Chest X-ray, PA view. Patient: 25 years old, sex F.
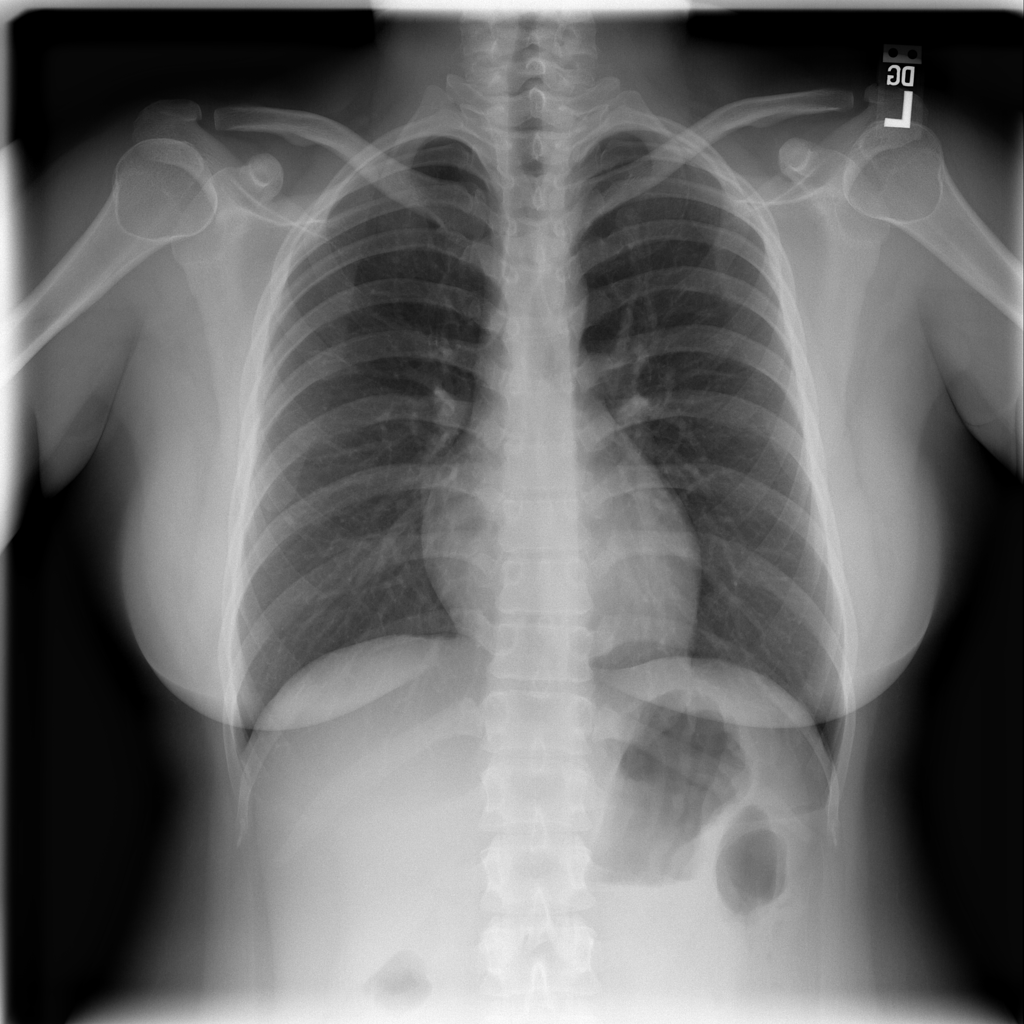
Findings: No Finding